Milling tool wear sample.
Tool blade image: 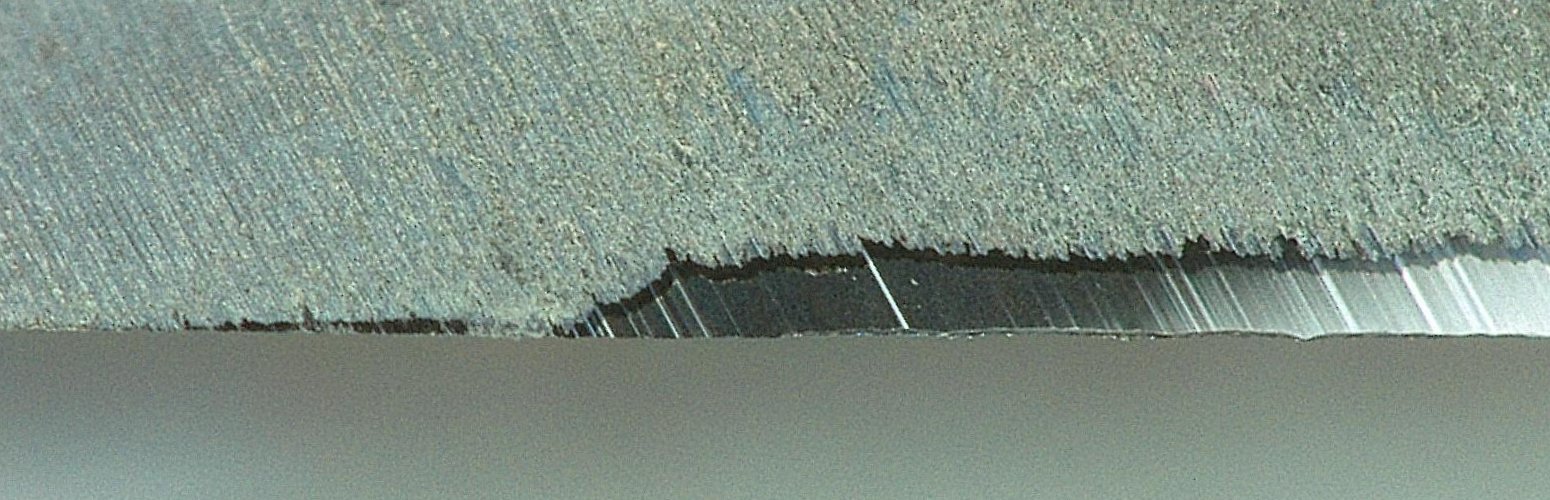
Chip image: 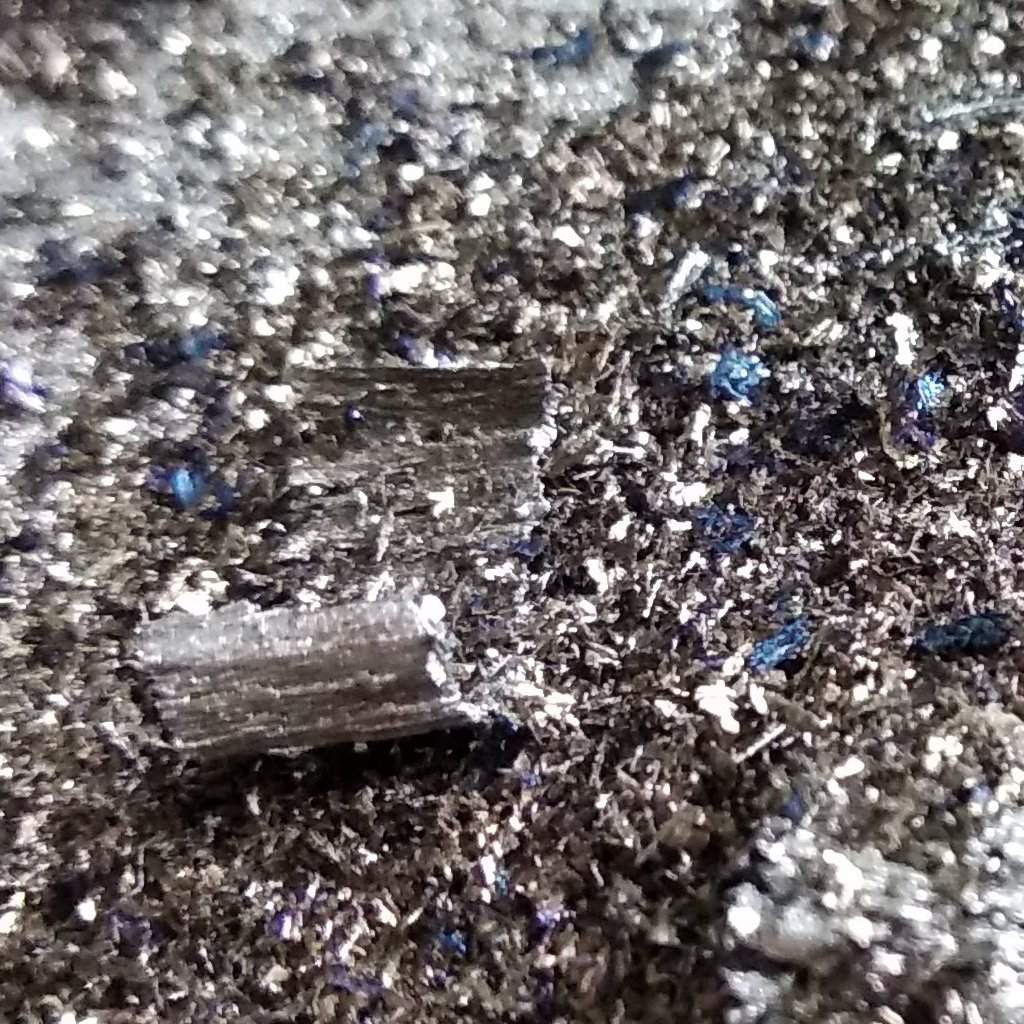
Workpiece image: 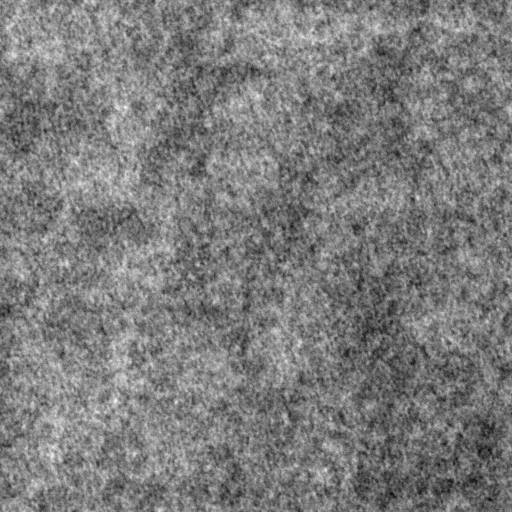
Tool wear state: used
Gaps: 105.88
Flank wear: 137.48
Overhang: 28
Force-signal Mel-spectrograms (X, Y, Z axes): 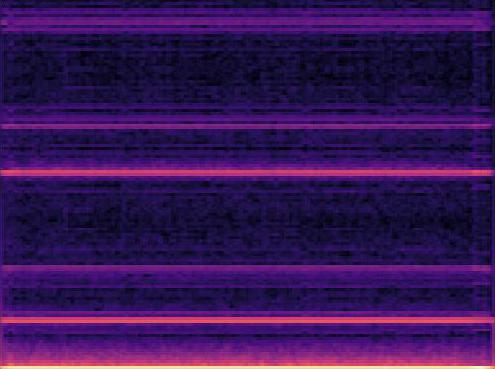 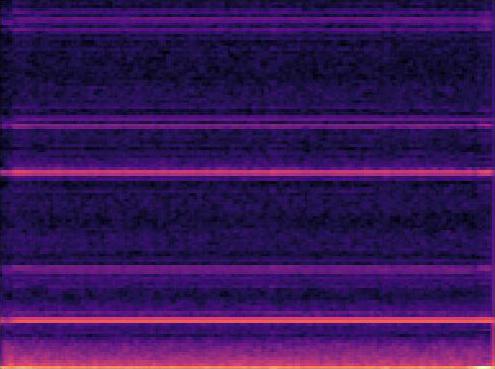 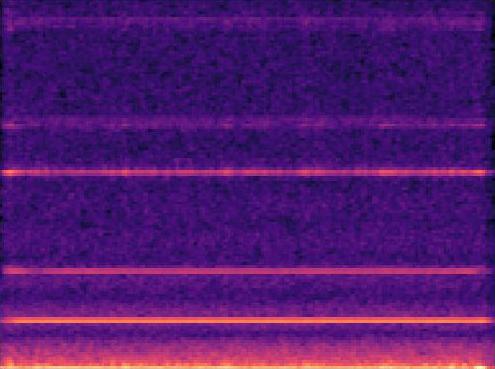
Force-signal scalograms (X, Y, Z axes): 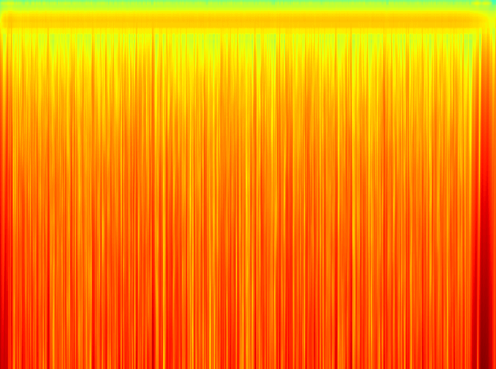 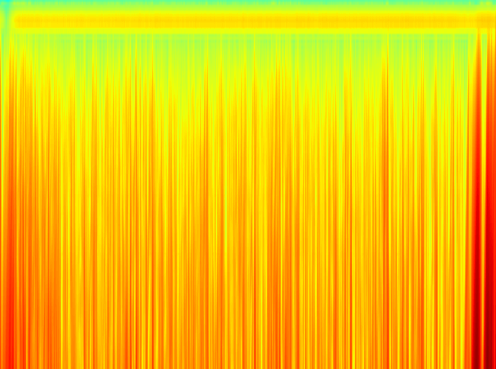 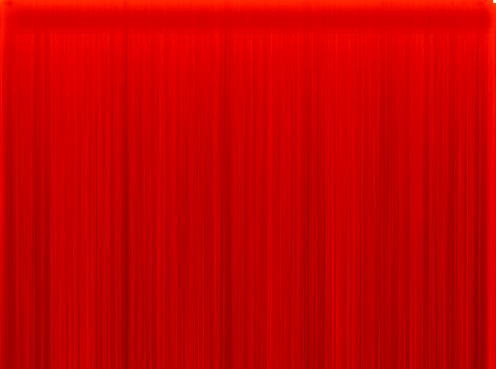
Force phase: accelerated_severe_wear